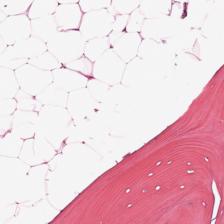
Label: Non-Tumor